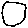
Label: circle